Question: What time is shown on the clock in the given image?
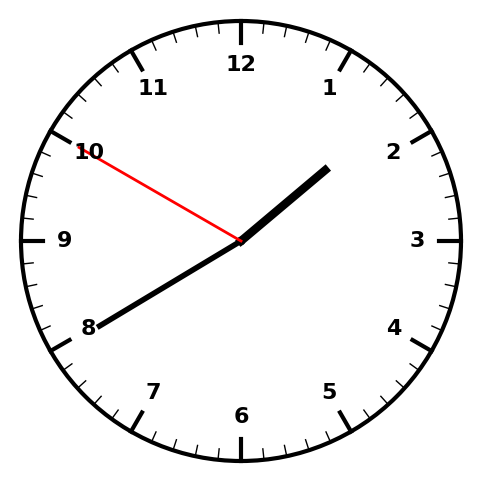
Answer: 01:39:50